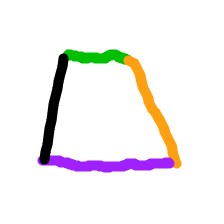
Shape: trapezoid